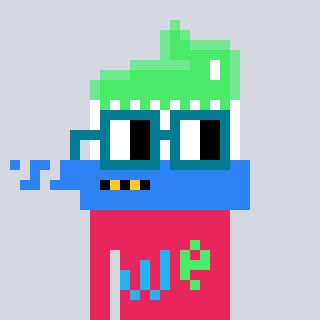
a pixel art character with square dark green glasses, a toothbrush-shaped head and a redpinkish-colored body on a cool background